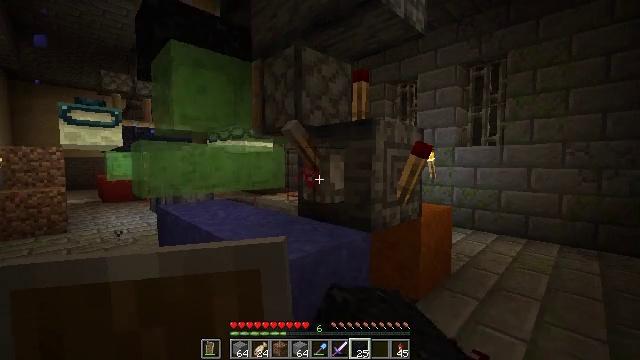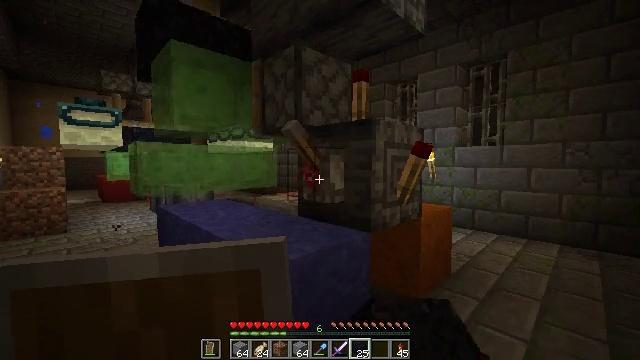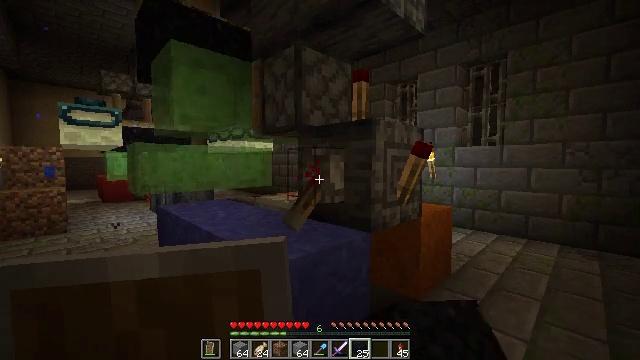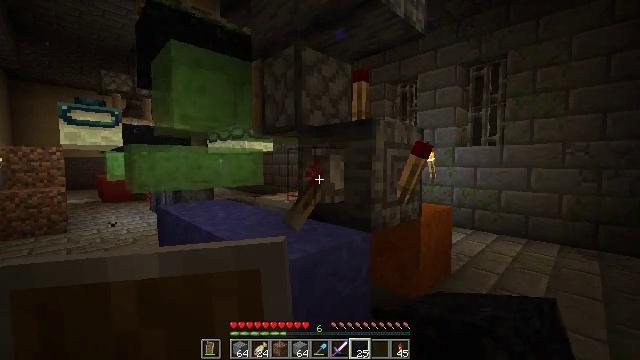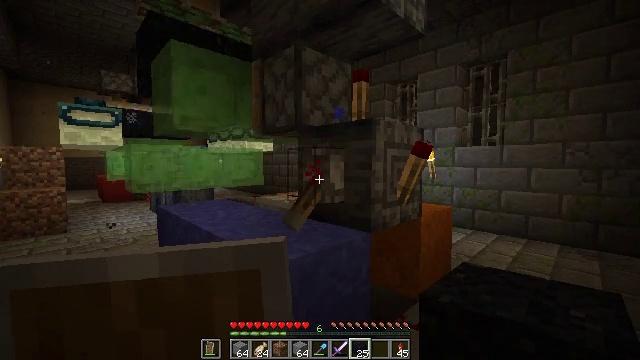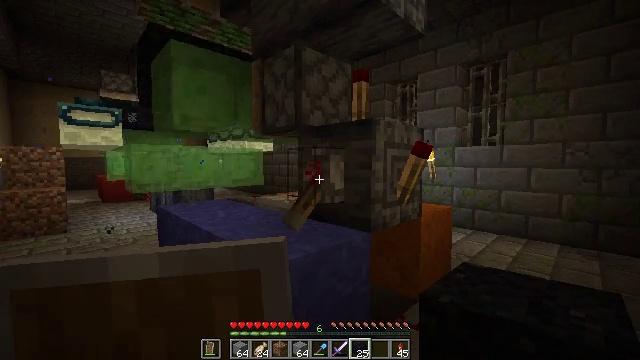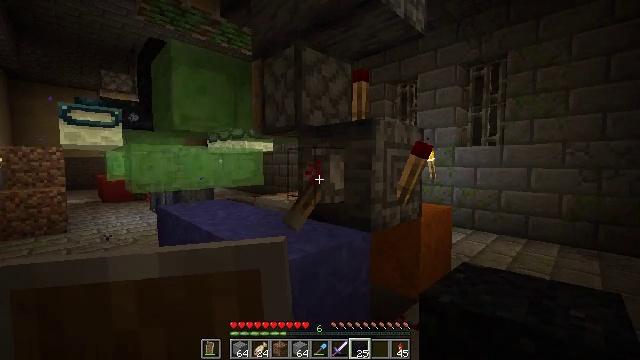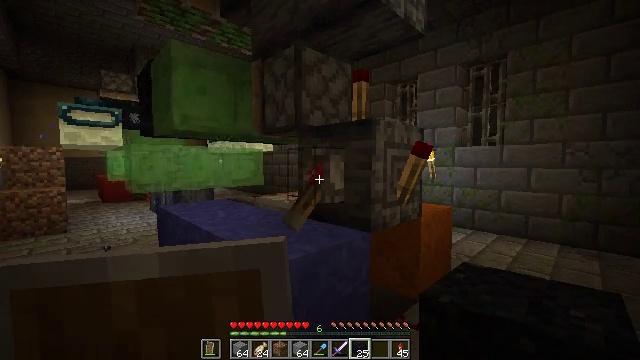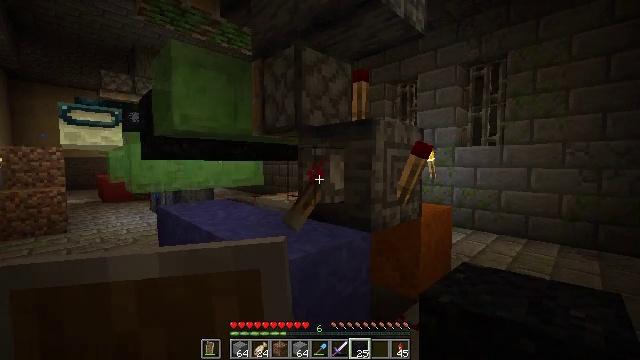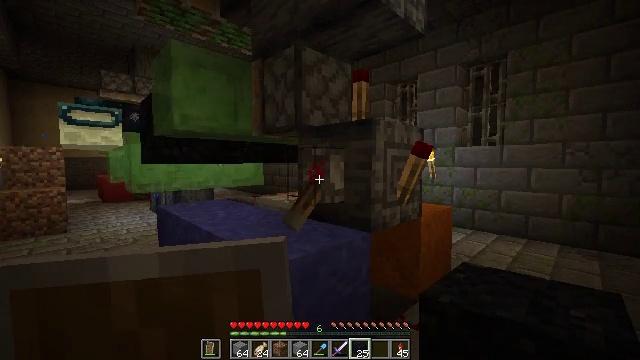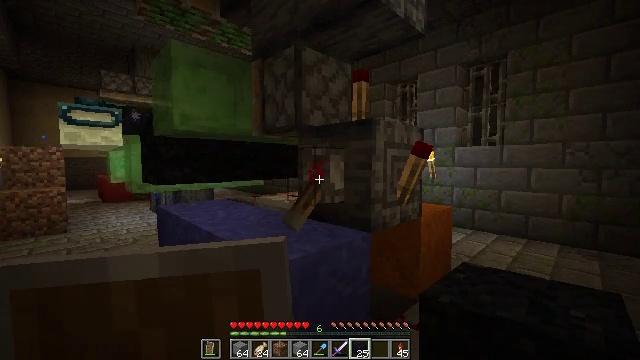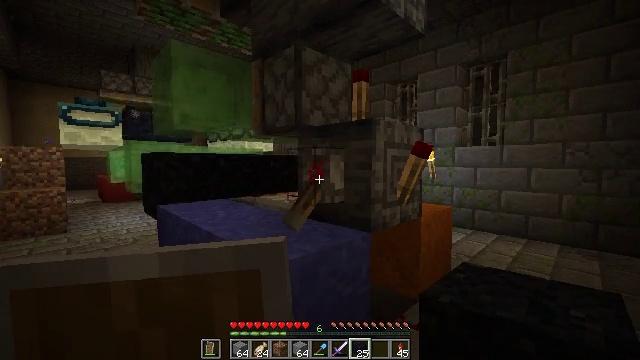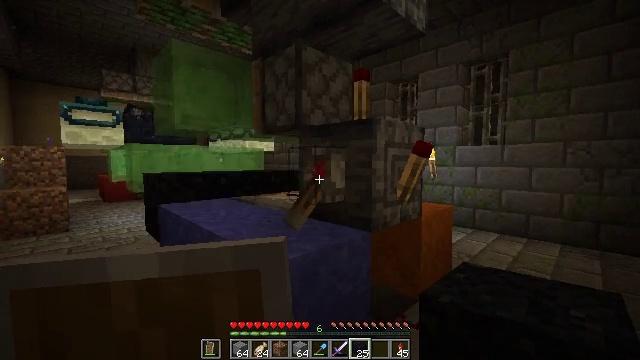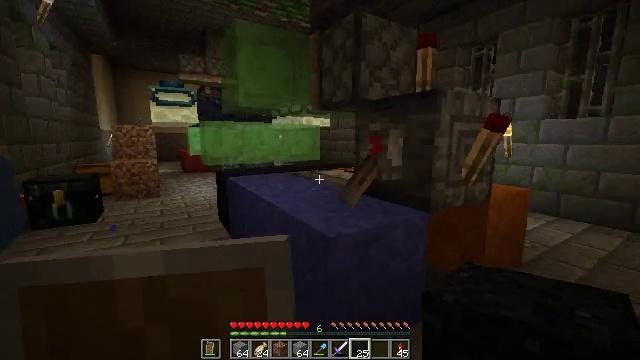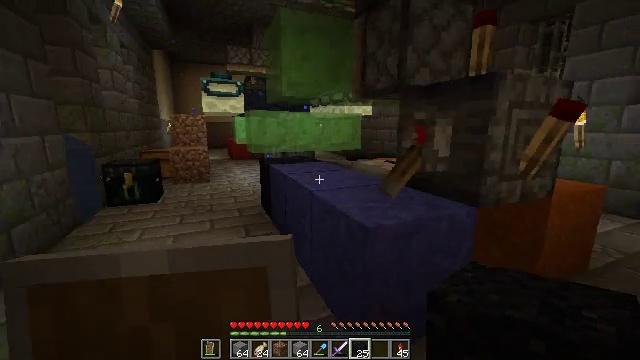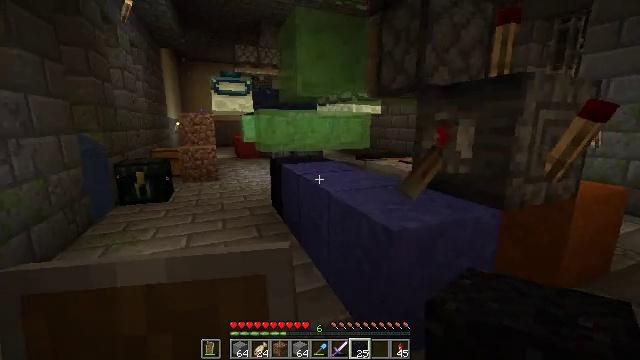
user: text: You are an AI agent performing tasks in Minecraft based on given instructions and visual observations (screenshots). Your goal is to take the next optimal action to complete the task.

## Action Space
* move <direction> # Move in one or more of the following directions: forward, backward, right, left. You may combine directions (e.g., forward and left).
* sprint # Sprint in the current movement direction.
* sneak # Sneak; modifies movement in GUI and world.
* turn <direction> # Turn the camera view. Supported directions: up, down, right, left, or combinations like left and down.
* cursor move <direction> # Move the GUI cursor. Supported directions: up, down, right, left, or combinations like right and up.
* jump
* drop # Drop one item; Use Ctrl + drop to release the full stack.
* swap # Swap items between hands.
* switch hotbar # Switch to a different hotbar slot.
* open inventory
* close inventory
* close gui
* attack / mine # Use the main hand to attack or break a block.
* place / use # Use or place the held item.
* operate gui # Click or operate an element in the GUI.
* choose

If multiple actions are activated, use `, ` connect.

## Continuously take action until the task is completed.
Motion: motion action
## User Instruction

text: Left click to mine black concrete powder.
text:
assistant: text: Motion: no_op
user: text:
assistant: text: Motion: no_op
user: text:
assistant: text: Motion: no_op
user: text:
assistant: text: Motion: no_op
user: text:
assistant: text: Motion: no_op
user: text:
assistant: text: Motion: no_op
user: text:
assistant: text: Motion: no_op
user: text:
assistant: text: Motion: no_op
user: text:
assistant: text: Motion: no_op
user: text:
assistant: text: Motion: no_op
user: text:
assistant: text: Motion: no_op
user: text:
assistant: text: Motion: no_op
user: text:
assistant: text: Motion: turn left and down
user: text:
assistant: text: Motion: move left, turn left and down
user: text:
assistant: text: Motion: move forward and move left
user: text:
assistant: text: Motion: move forward and move left
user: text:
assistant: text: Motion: move forward and move left
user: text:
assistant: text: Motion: move forward and move left
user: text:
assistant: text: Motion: move forward and move left, turn right and down
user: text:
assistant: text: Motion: move forward and move left, turn right
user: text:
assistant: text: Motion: move forward and move left, turn right
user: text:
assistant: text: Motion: move forward and move left, turn right
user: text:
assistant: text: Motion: move forward and move left, turn right
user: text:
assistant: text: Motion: move forward and move left, turn right
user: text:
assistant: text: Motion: move forward and move left, turn right
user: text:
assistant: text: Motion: move forward and move left, turn right
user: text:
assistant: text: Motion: move forward and move left, turn right
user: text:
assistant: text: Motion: move forward and move left, turn right
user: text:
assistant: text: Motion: move forward and move left, turn right
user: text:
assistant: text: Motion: move forward and move left, turn right